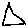
Label: triangle